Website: apple-inc
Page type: customer-info-address
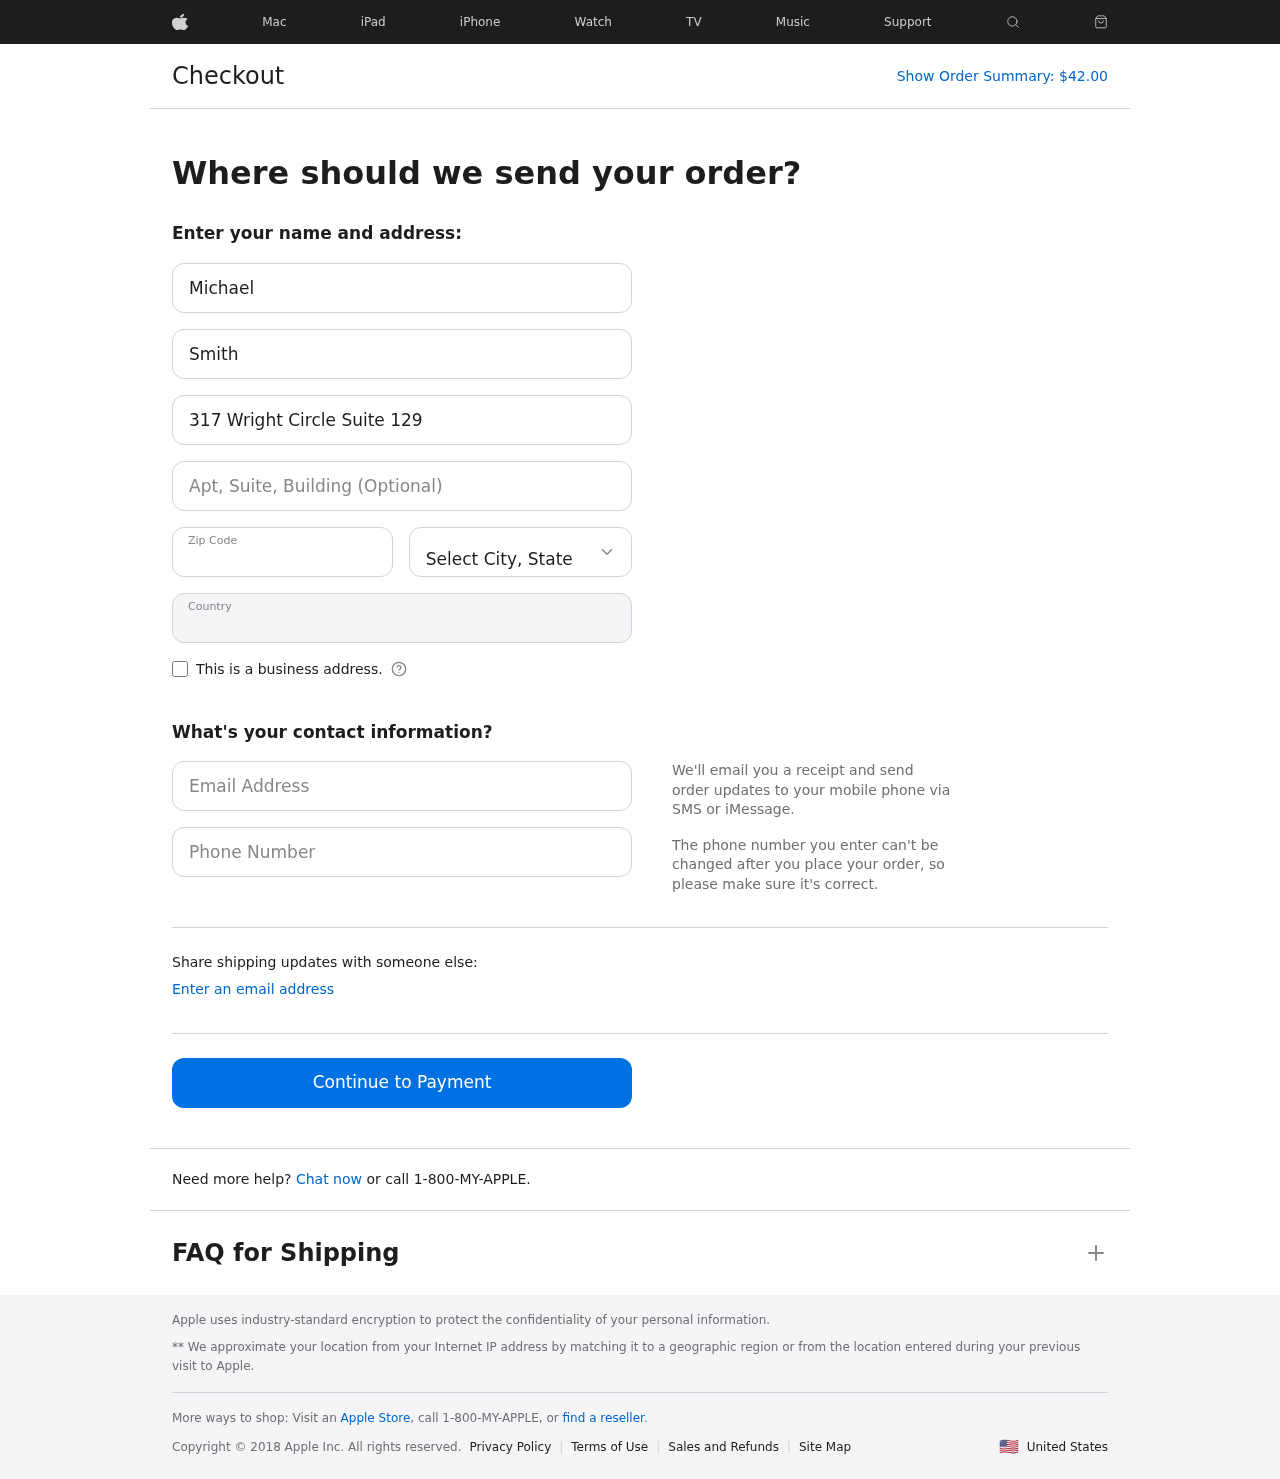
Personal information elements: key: PII_CITY_STATE
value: Nicholasshire, AR
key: PII_COUNTRY
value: United States
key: PII_EMAIL
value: michael_smith@hotmail.com
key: PII_FIRSTNAME
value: Michael
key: PII_LASTNAME
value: Smith
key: PII_PHONE
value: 6124181815
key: PII_POSTCODE
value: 68055
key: PII_STREET
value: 317 Wright Circle Suite 129
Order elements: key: ORDER_TOTAL
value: $42.00